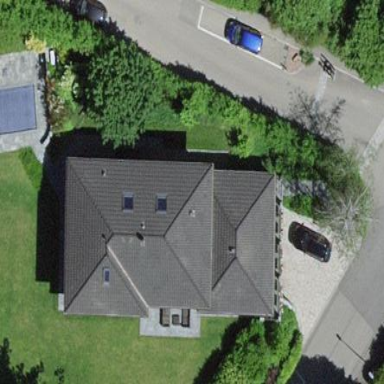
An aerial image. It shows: Simple and straightforward house.